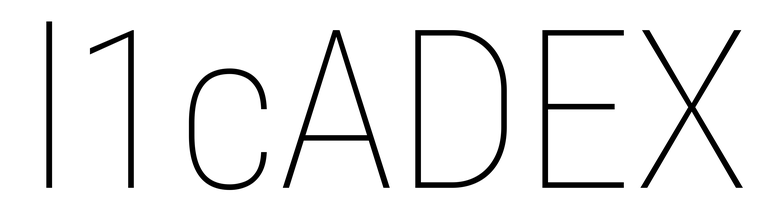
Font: Roboto_Condensed_Thin